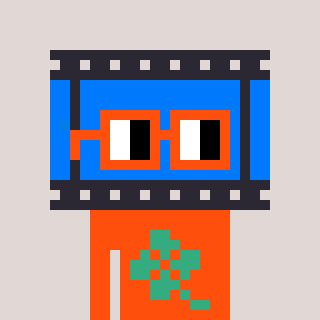
a pixel art character with square orange glasses, a film strip-shaped head and a orange-colored body on a warm background